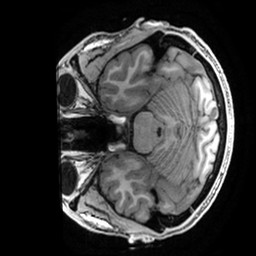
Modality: T1w
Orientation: axial